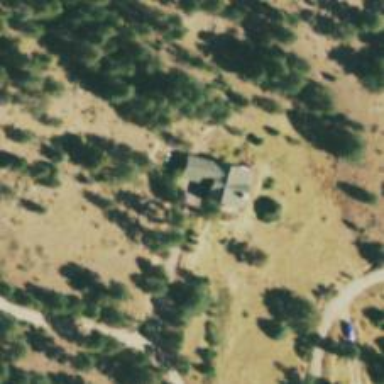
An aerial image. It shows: Driveway.